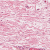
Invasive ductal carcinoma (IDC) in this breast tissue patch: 0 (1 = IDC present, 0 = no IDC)